Question: I'm embarrassed to admits this but I have no idea how to read this. Please see the image. Though I know there is a million library's out there that would zip and unzip a file for me I want to learn and understand how to do this myself. So my question is simple how do i convert the date in this image. under file modification time. it has '0x7d1c' how do they get 'hour 15 minute 40 and second 56'. I'm hopelessly trying to understand but I don't understand how to convert.
This is taken from <URL> site which is trying to explain the zip file format.
Sorry for the dumb question but I'm just at a lost.
Thanks in advance.
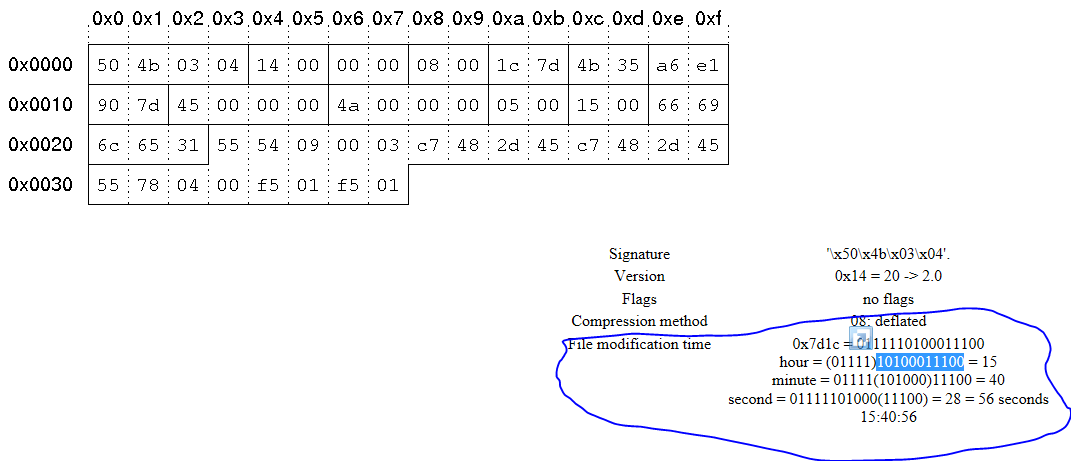
Answer: The time is stored with the hours in five bits, the minutes in six bits, and the seconds in five bits.
The value '0x7d1c' is '0111110100011100' in binary representation.
Splitting that up in the time components, you get '01111', '101000' and '11100'.
The decimal represntation of '01111' is 15, '101000' is 40, and '11100' is 28.
The seconds are stored with half the resolution, i.e. the format can only represent every other second, so you multiply the seconds value by two.
So the time value is 15:40:56.